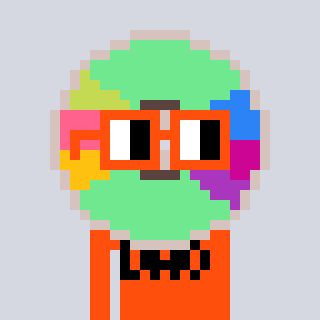
a pixel art character with square orange glasses, a cd-shaped head and a orange-colored body on a cool background